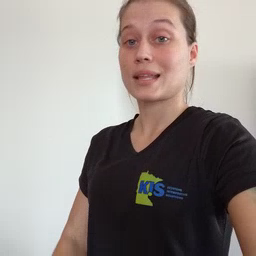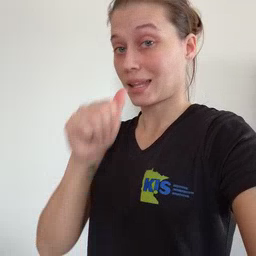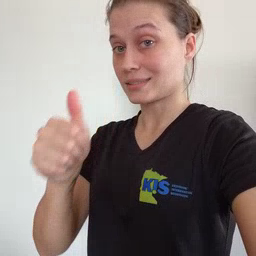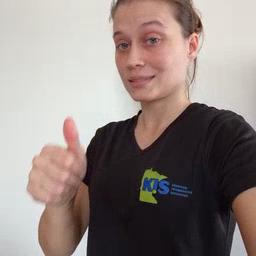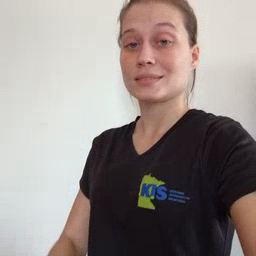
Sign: nuts